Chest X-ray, AP view. Patient: 39 years old, sex F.
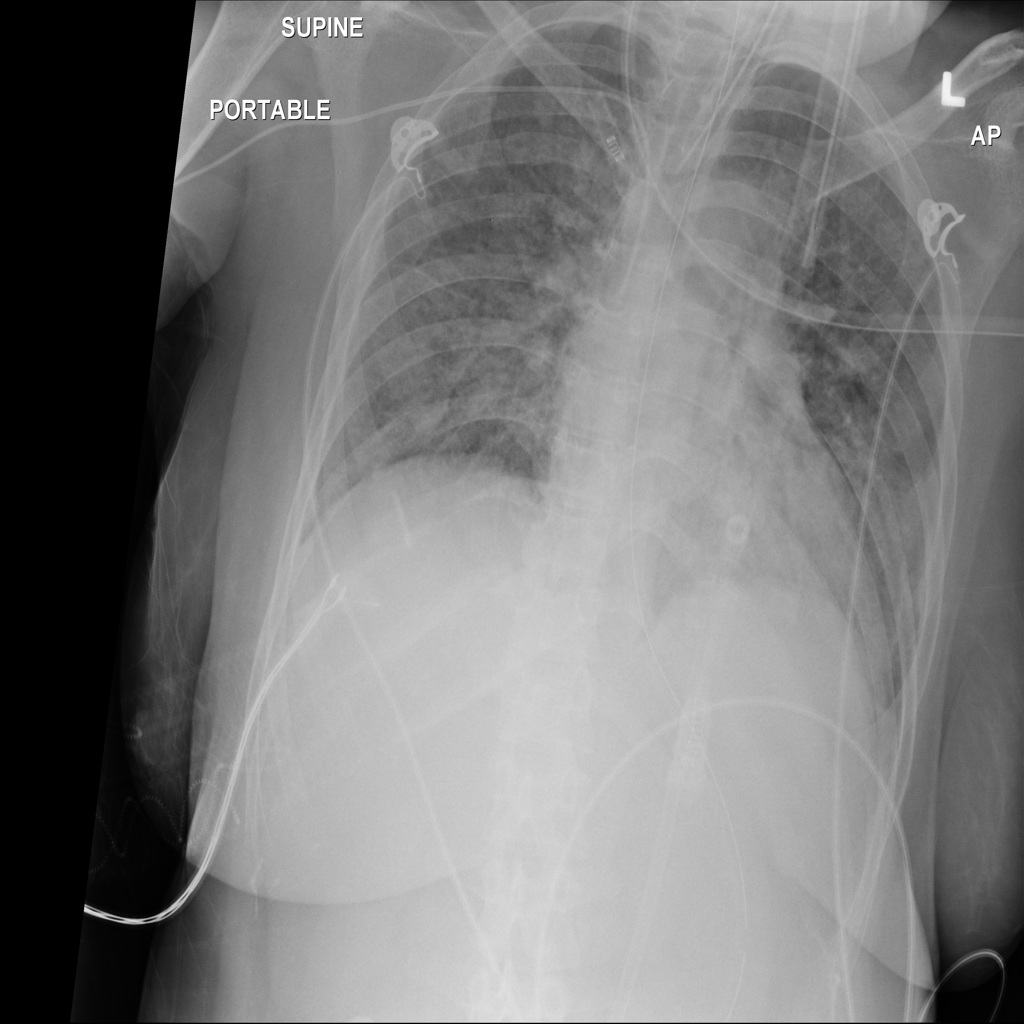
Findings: Infiltration